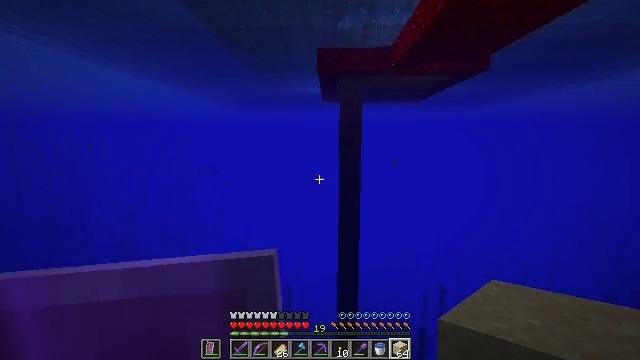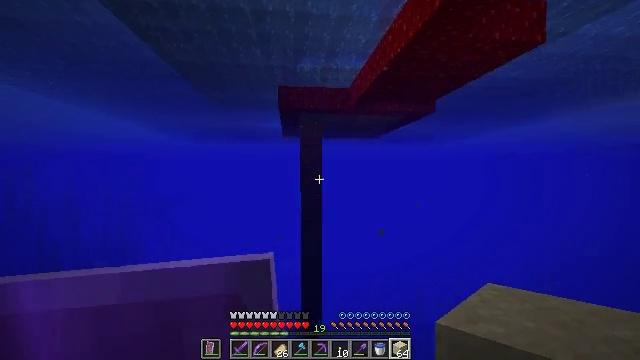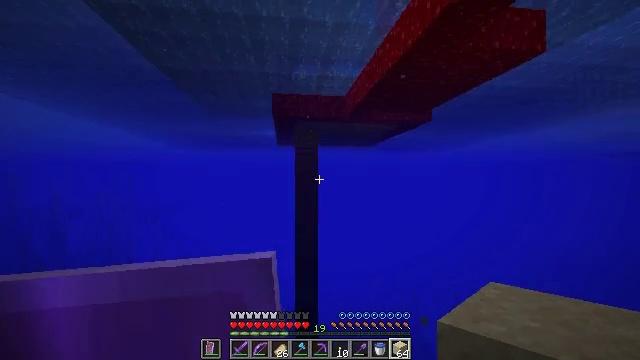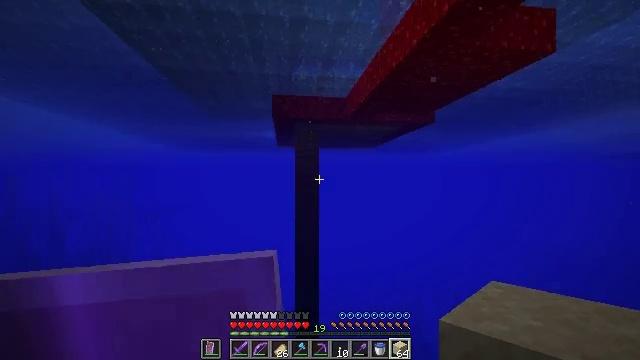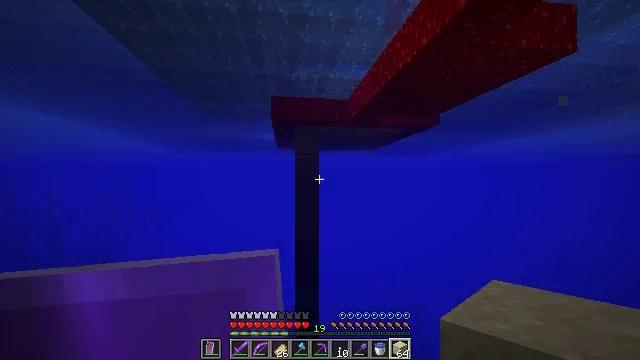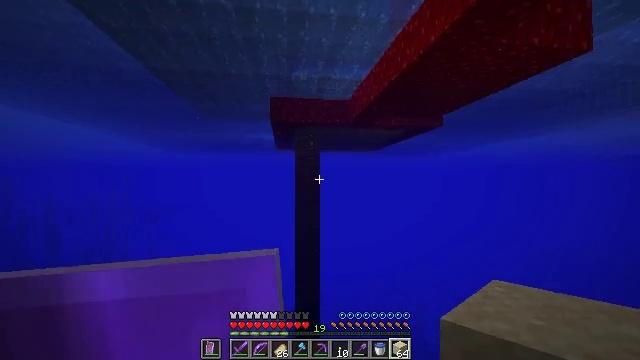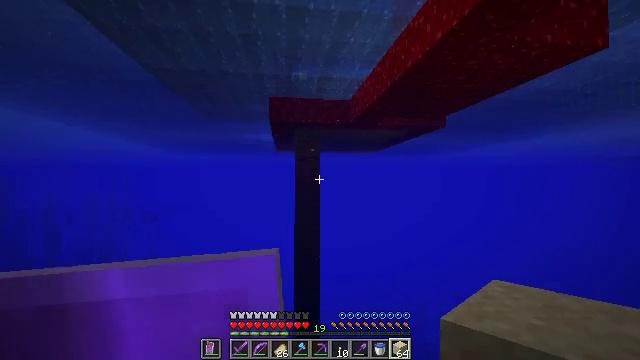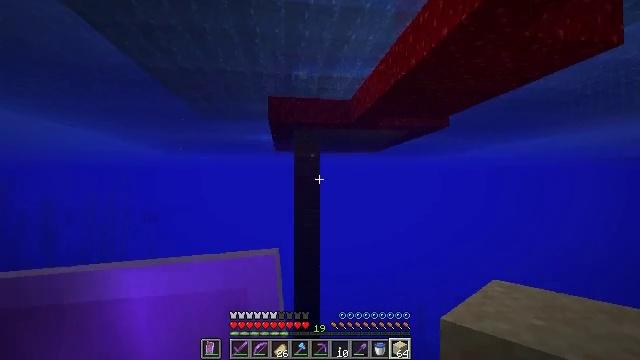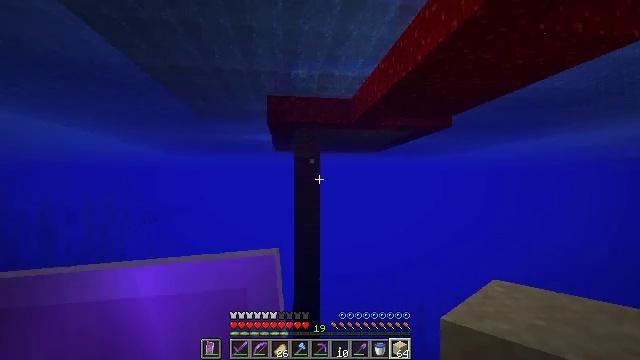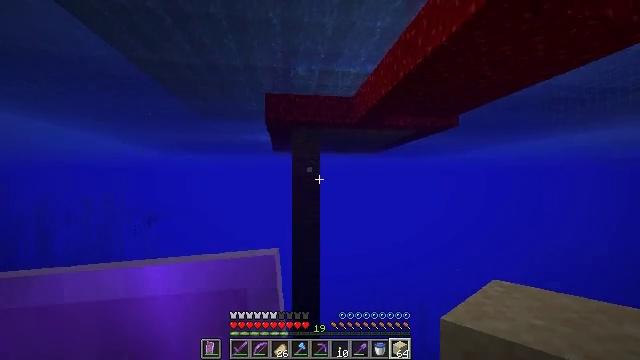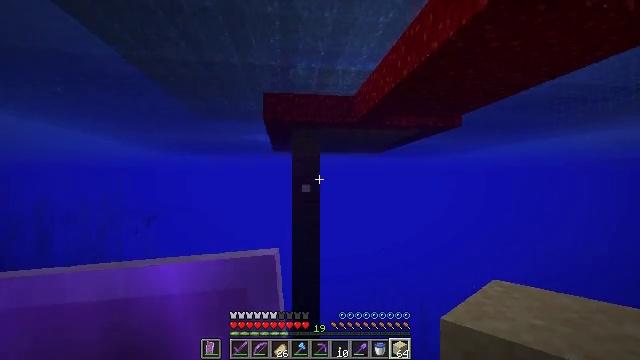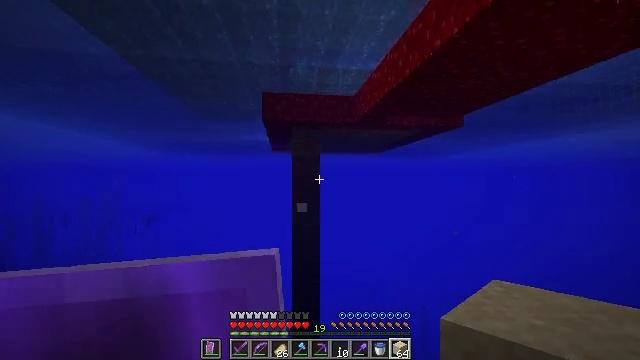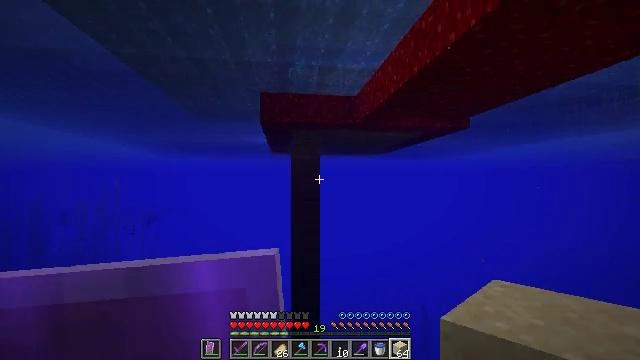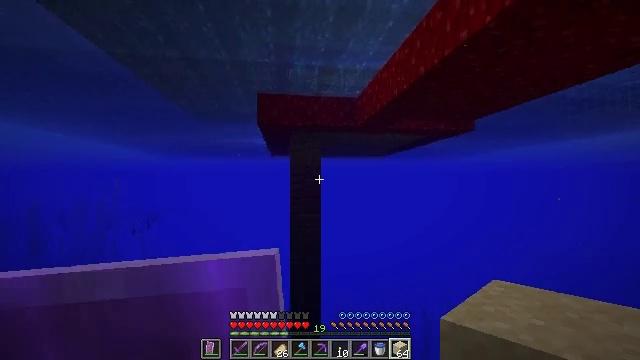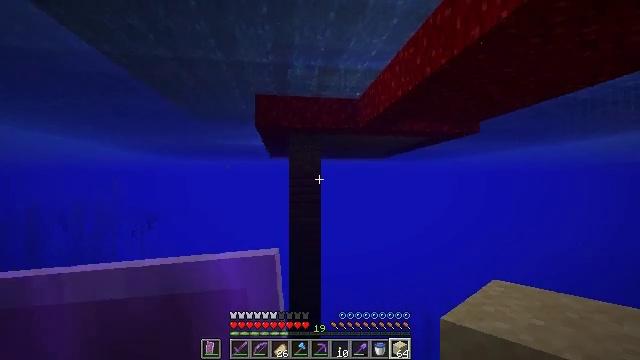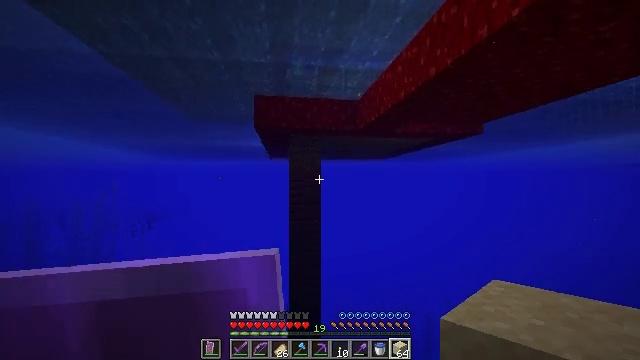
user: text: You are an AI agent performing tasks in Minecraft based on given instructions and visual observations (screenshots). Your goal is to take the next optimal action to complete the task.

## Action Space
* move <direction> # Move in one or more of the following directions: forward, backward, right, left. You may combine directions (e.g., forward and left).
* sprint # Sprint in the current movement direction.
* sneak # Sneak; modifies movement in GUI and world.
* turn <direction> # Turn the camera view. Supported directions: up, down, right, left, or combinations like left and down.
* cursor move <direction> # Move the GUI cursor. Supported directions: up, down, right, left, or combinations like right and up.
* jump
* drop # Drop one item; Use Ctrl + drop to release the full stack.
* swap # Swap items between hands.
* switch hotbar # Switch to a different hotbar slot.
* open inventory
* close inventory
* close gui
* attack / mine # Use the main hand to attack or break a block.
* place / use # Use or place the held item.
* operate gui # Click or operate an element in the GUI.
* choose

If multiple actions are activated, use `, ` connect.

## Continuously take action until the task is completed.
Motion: motion action
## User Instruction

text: Put materials on the crafting table to craft TNT.
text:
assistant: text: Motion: move forward, sprint, turn right and up, jump
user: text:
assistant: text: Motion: move forward, sprint, turn right and up, jump
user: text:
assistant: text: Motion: move forward, sprint, jump
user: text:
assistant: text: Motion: move forward, sprint, jump
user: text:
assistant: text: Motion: move forward, sprint
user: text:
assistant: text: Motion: move forward, sprint
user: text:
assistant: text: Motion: move forward, sprint
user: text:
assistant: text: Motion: move forward, sprint
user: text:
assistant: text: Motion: move forward, sprint
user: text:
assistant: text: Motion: move forward, sprint, jump
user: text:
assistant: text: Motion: move forward, sprint, jump
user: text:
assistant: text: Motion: move forward, sprint, jump
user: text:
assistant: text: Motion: move forward, sprint, jump
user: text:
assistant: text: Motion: move forward, sprint, jump
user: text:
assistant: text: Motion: move forward, sprint, jump
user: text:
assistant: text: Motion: move forward, sprint
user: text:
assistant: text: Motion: move forward, sprint
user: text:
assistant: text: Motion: move forward, sprint
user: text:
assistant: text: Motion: move forward, sprint
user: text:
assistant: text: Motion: move forward, sprint
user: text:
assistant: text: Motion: move forward, sprint, jump
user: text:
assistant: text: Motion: move forward, sprint, jump
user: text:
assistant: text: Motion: move forward, sprint, jump
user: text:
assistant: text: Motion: move forward, sprint, jump
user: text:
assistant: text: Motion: move forward, sprint, jump
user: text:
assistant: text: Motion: move forward, sprint, jump
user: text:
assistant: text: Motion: move forward, sprint, jump
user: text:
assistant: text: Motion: move forward, sprint, turn right, jump
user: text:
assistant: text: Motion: move forward, sprint, jump
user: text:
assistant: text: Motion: move forward, sprint, jump